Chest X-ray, PA view. Patient: 46 years old, sex M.
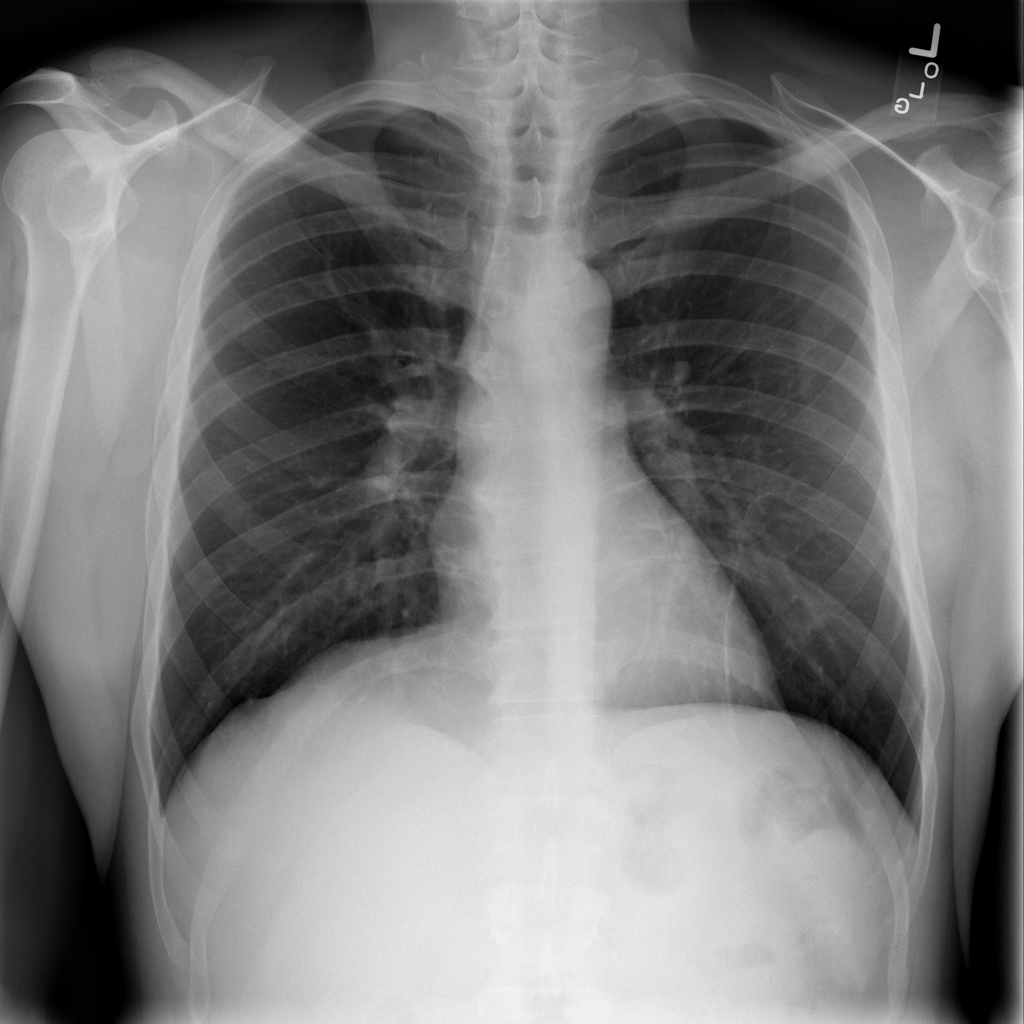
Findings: No Finding